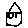
Label: house